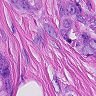
Metastatic tissue present: yes